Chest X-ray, PA view. Patient: 49 years old, sex M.
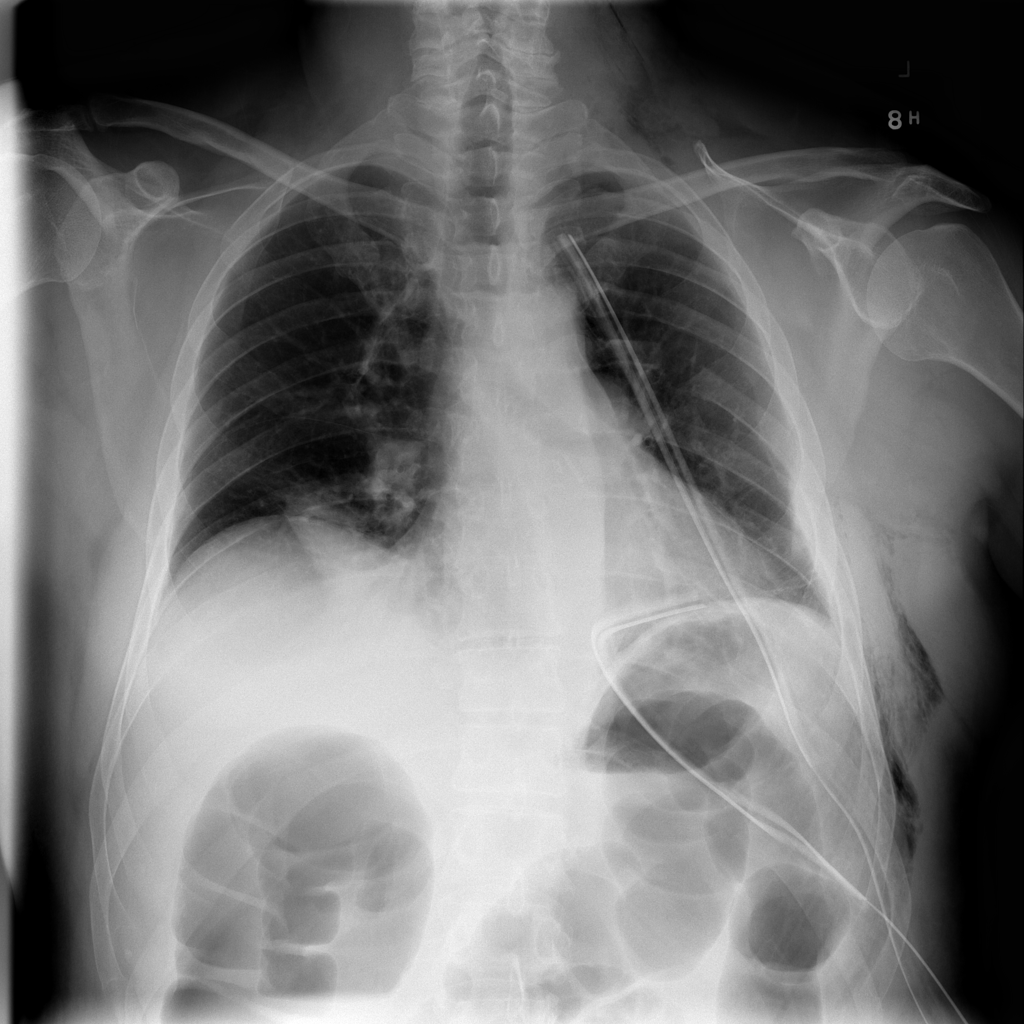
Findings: Atelectasis, Pneumothorax